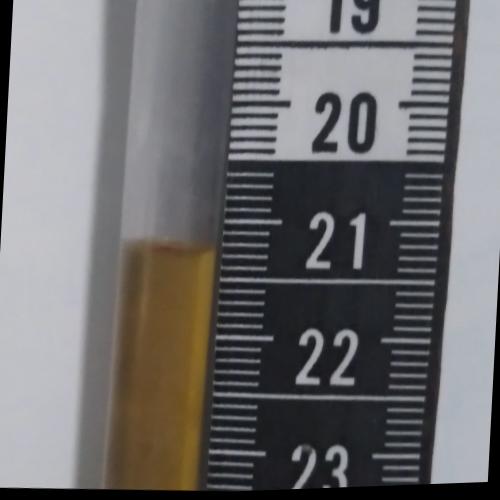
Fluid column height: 21.2 cm